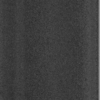
Label: dusty